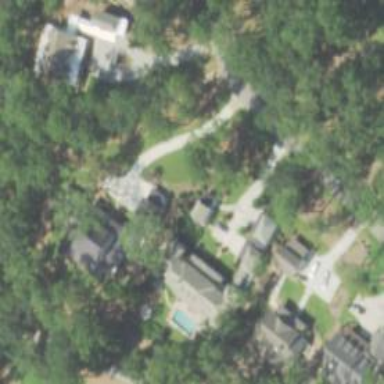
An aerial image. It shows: Driveway.